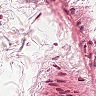
Metastatic tissue present: no